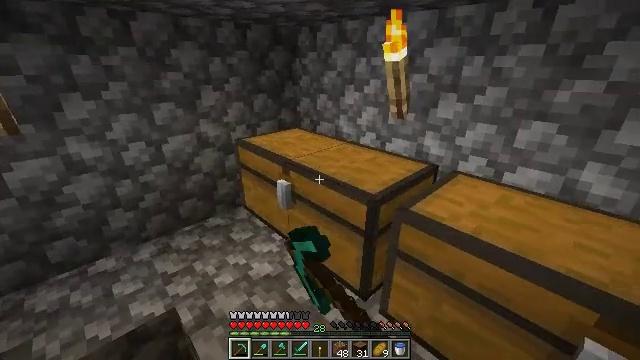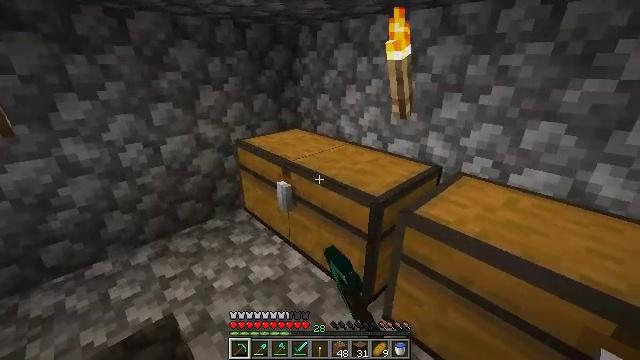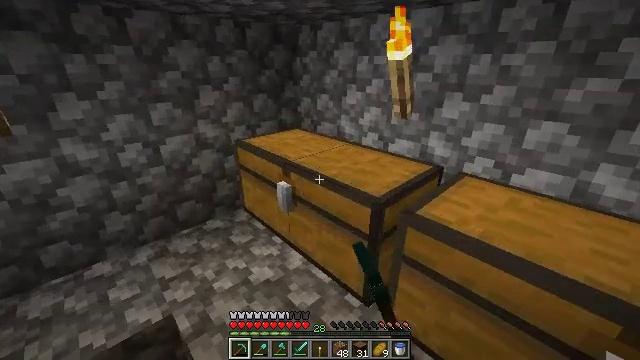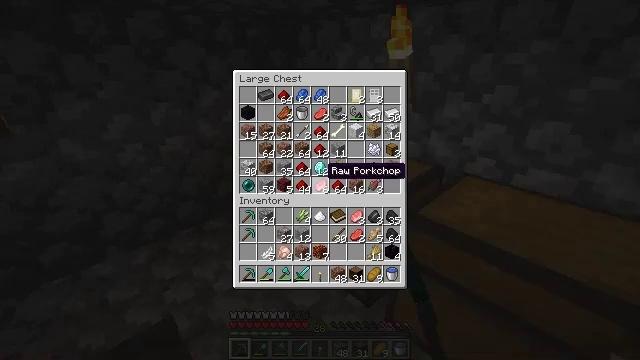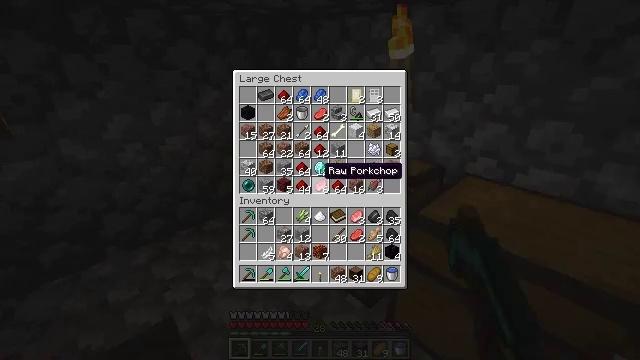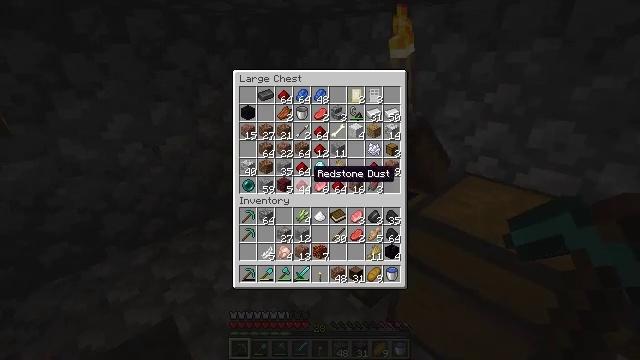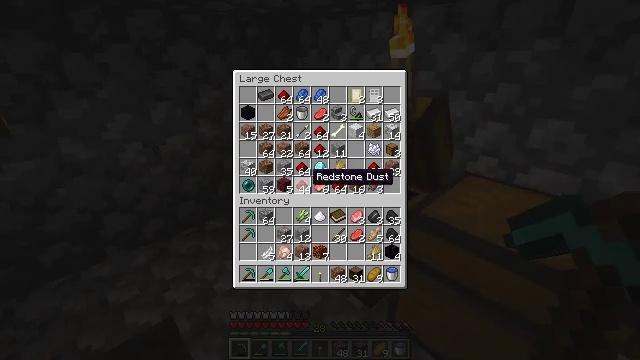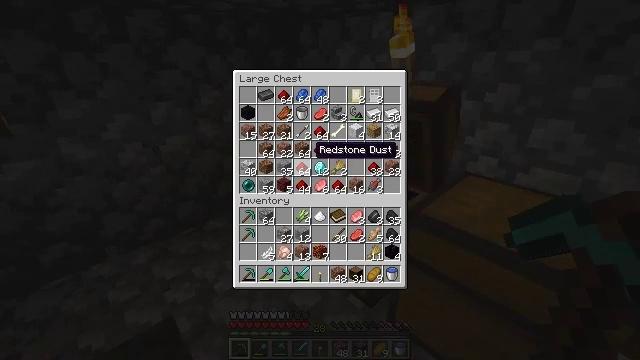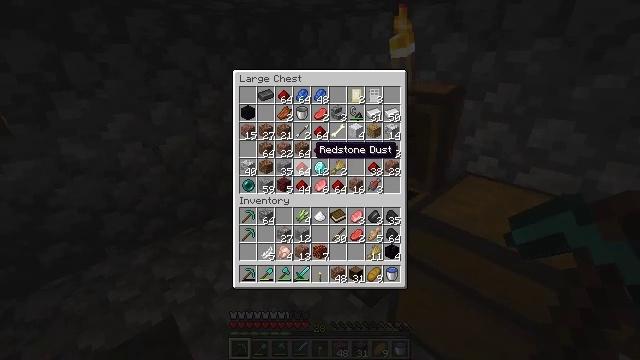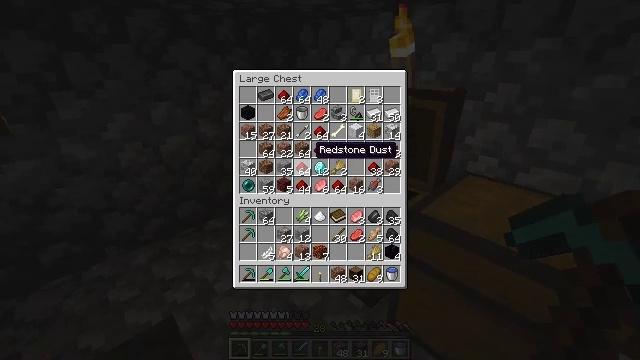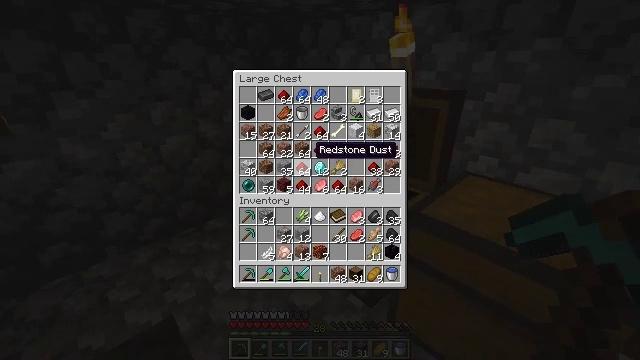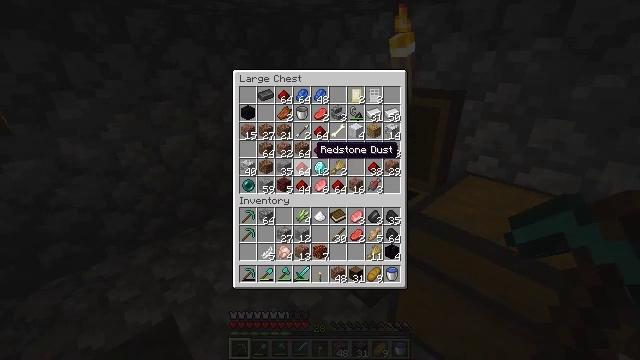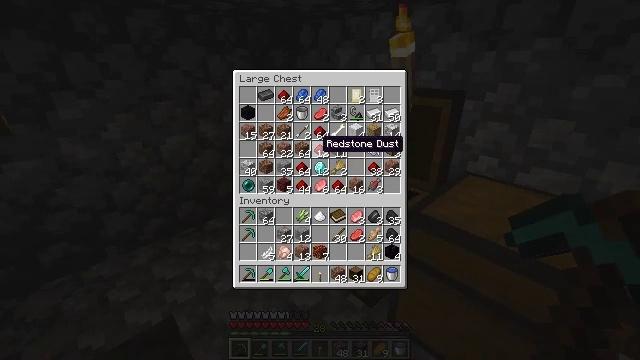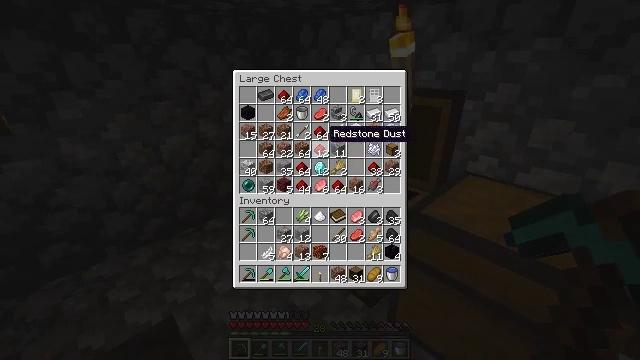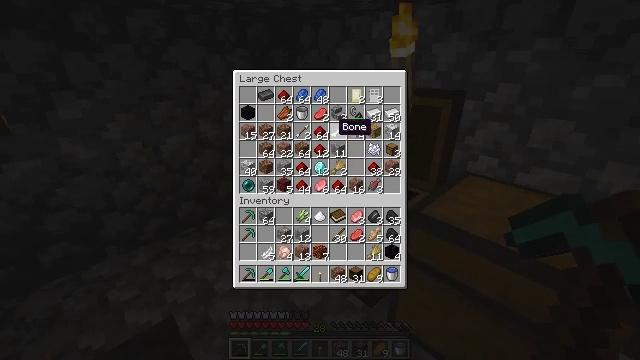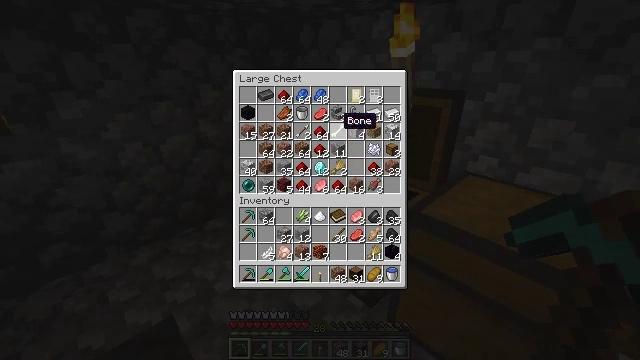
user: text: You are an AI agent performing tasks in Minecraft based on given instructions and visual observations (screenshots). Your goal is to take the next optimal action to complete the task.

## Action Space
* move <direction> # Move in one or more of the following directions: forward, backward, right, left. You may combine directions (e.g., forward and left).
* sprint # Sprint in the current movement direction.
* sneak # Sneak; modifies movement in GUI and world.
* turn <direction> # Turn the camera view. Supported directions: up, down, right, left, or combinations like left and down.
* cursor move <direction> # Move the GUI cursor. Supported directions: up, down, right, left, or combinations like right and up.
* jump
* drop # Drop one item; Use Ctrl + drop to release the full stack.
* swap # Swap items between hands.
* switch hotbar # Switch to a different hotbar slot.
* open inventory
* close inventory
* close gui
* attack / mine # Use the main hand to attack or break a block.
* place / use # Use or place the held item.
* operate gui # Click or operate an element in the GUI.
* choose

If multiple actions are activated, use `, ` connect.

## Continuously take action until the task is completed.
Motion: motion action
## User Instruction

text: Craft an enchanting table.
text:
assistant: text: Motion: no_op
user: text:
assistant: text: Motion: no_op
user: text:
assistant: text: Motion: open gui
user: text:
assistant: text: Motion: no_op
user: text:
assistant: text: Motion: cursor move left
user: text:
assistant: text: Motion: no_op
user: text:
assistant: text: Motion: cursor move up
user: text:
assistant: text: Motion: no_op
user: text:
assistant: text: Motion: no_op
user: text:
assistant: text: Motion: no_op
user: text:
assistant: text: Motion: no_op
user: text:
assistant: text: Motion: no_op
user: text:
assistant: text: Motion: cursor move right and up
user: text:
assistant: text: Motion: cursor move right and up
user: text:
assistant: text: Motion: no_op
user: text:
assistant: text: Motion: cursor move right
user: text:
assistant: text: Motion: no_op
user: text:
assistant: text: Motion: no_op
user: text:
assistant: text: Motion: cursor move down
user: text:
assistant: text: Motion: cursor move left and down
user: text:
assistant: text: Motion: cursor move left and down
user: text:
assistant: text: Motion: no_op
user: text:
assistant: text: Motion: no_op
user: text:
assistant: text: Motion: no_op
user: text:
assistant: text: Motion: no_op
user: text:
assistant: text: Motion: no_op
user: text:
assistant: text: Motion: no_op
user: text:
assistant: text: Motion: operate gui
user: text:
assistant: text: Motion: operate gui
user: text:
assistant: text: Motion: no_op